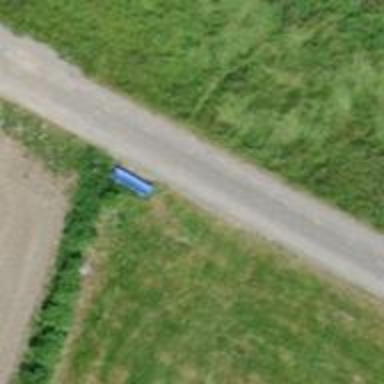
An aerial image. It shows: Blue bench.